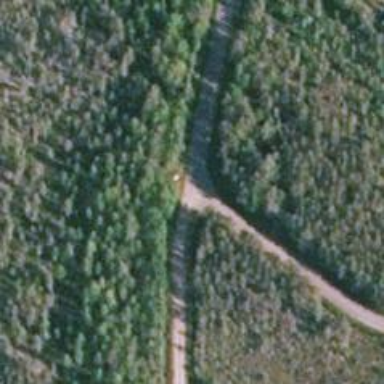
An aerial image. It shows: Unclassified road.